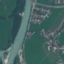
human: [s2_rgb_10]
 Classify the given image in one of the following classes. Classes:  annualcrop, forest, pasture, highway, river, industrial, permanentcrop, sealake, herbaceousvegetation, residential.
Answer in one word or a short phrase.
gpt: River